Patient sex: F
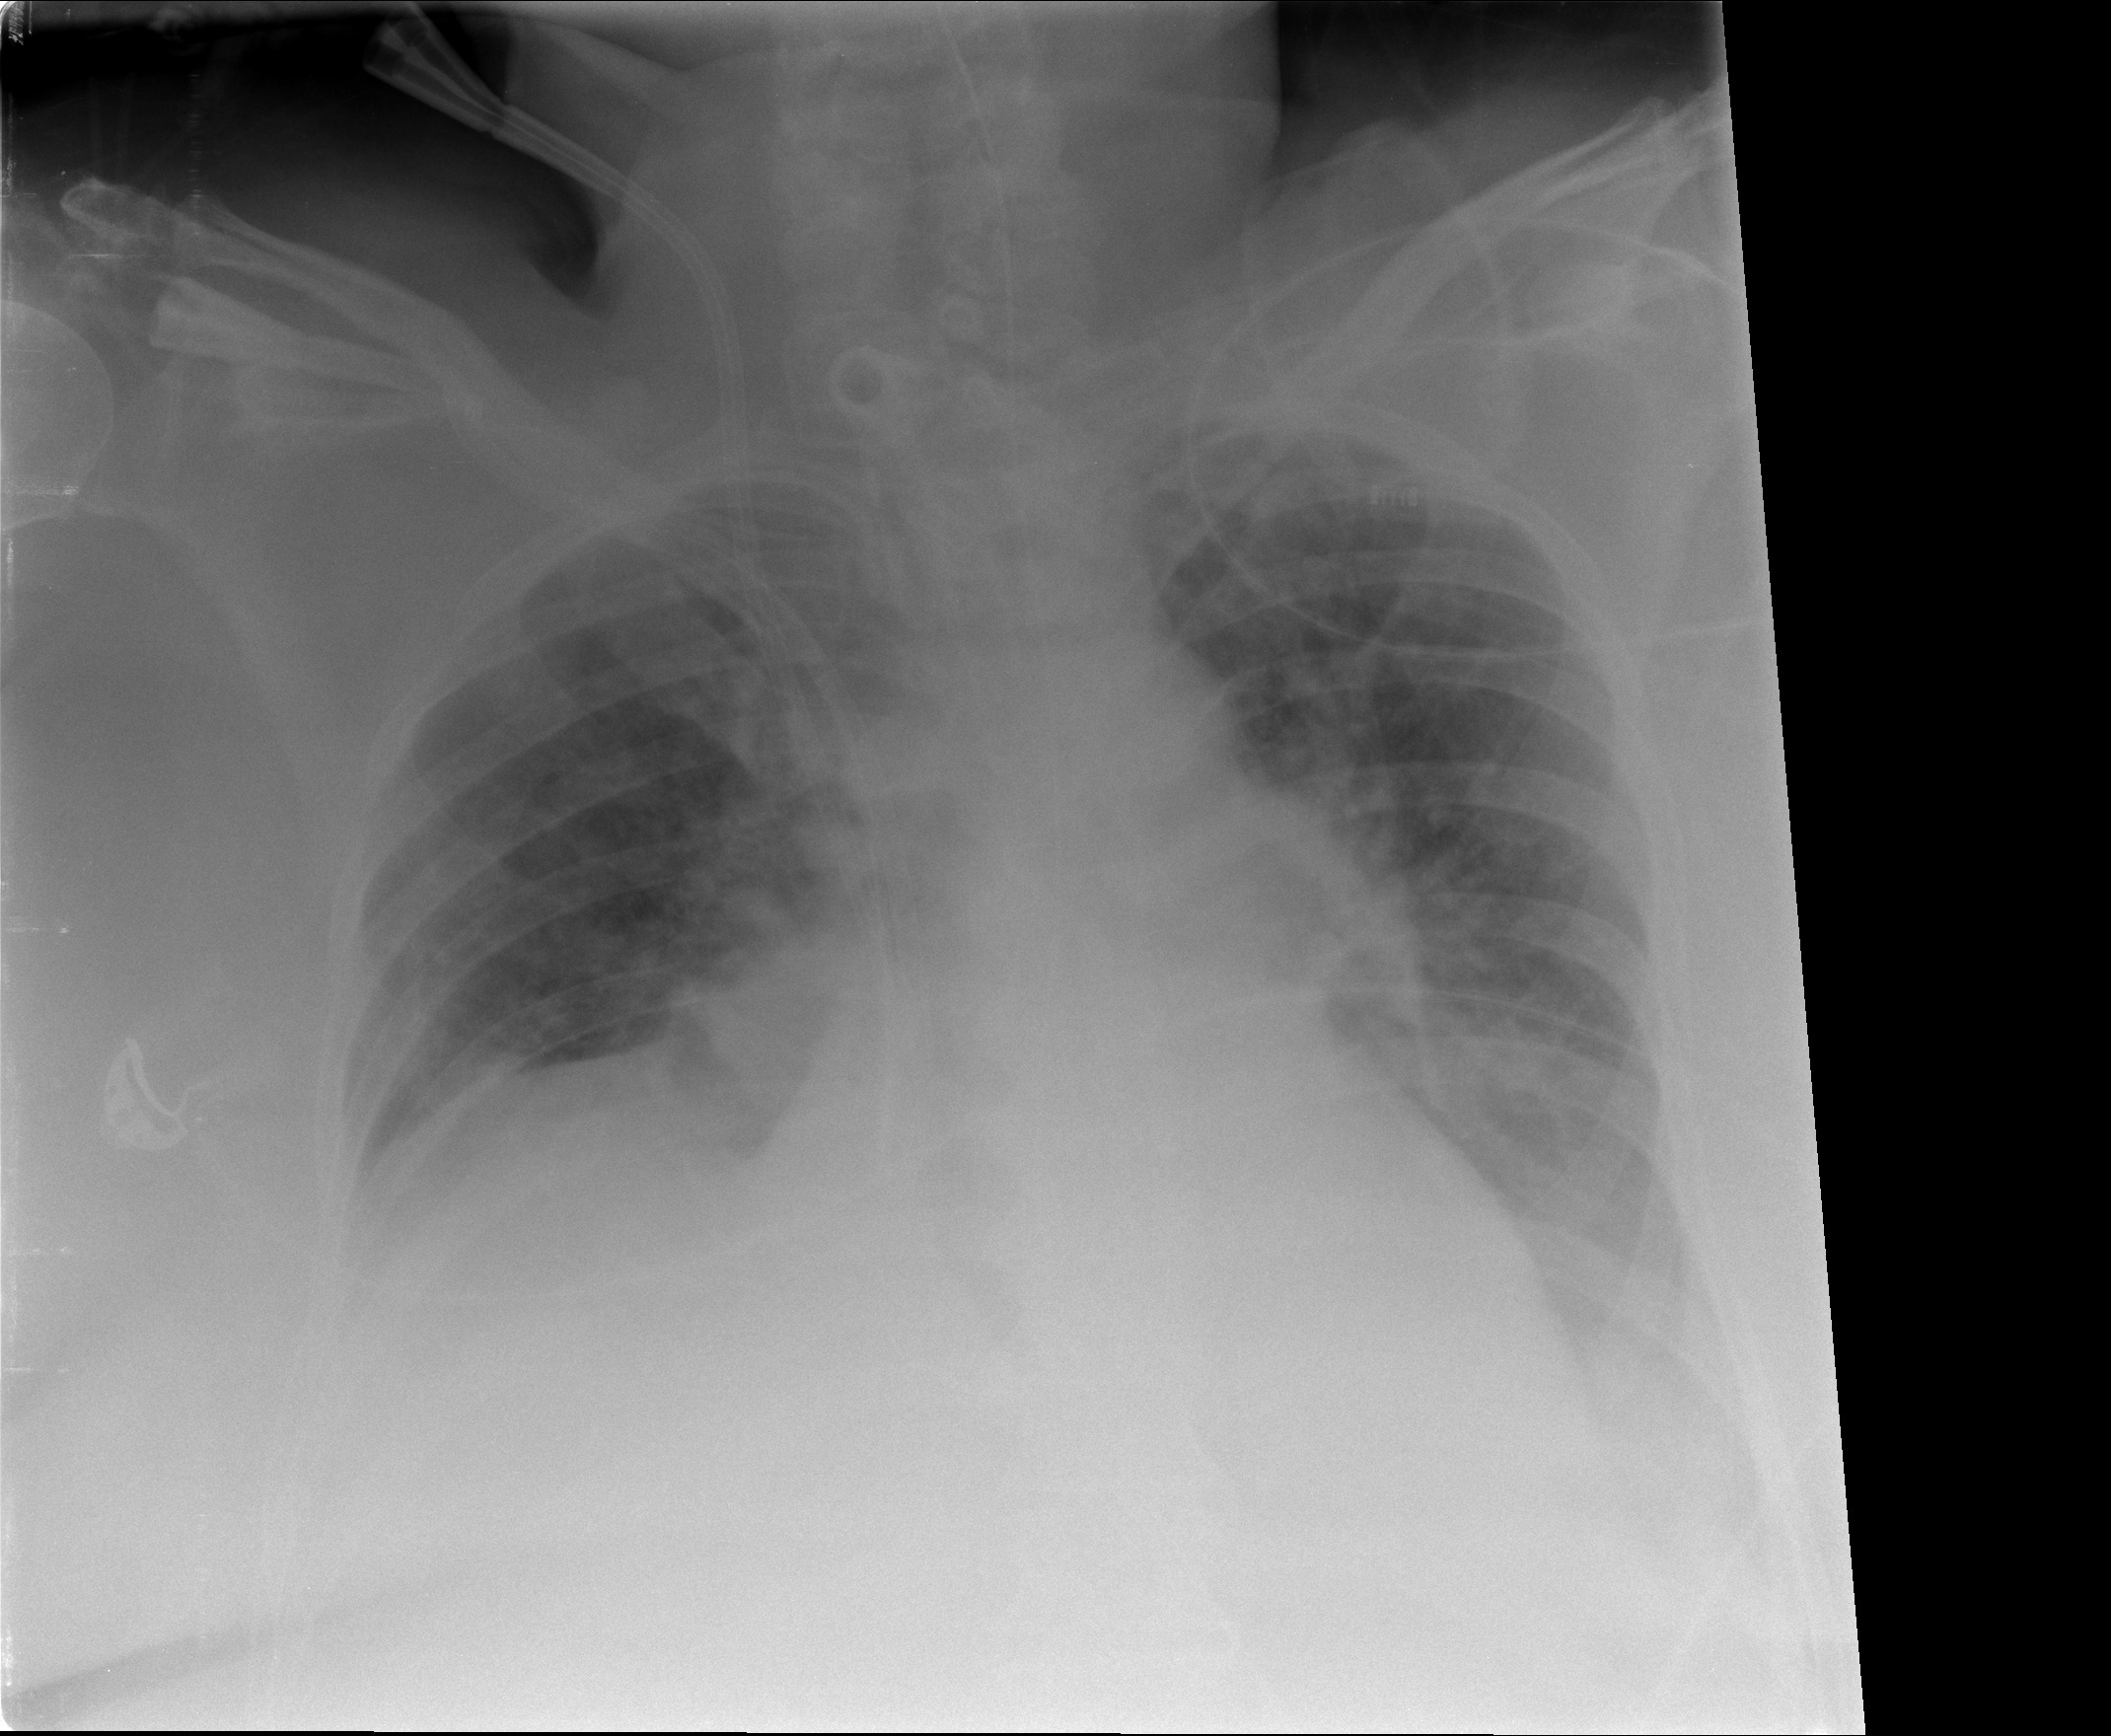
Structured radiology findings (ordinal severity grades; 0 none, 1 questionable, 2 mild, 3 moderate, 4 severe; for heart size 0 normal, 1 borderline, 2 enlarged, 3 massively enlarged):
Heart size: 2
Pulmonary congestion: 2
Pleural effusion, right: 2
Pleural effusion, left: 2
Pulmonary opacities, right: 1
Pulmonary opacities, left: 0
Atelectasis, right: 2
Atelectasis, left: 2